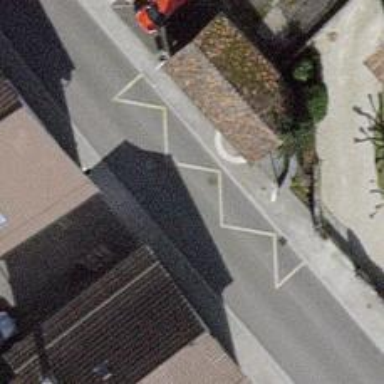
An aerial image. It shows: Bus stop equipped with public transport stop position.